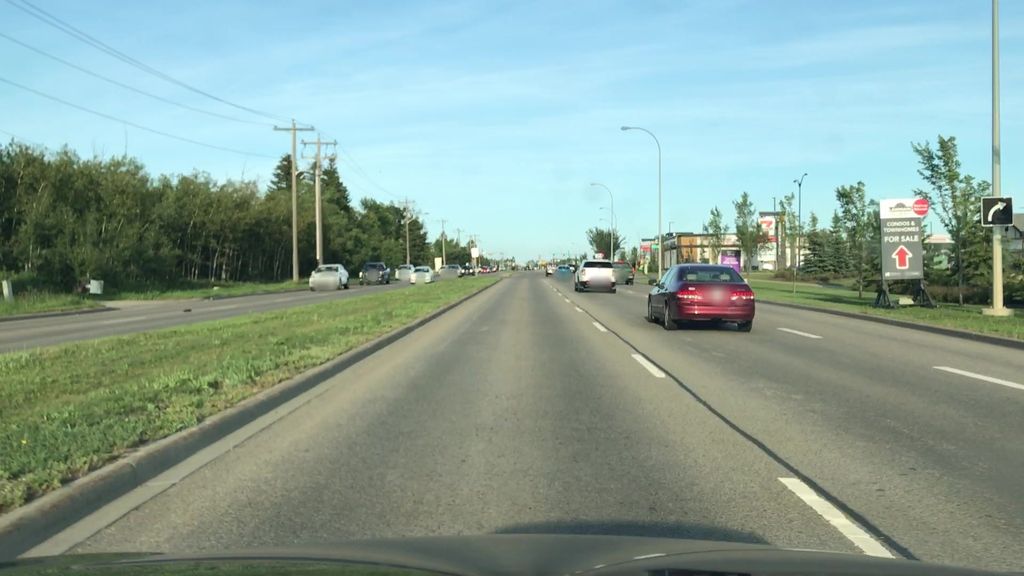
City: edmonton